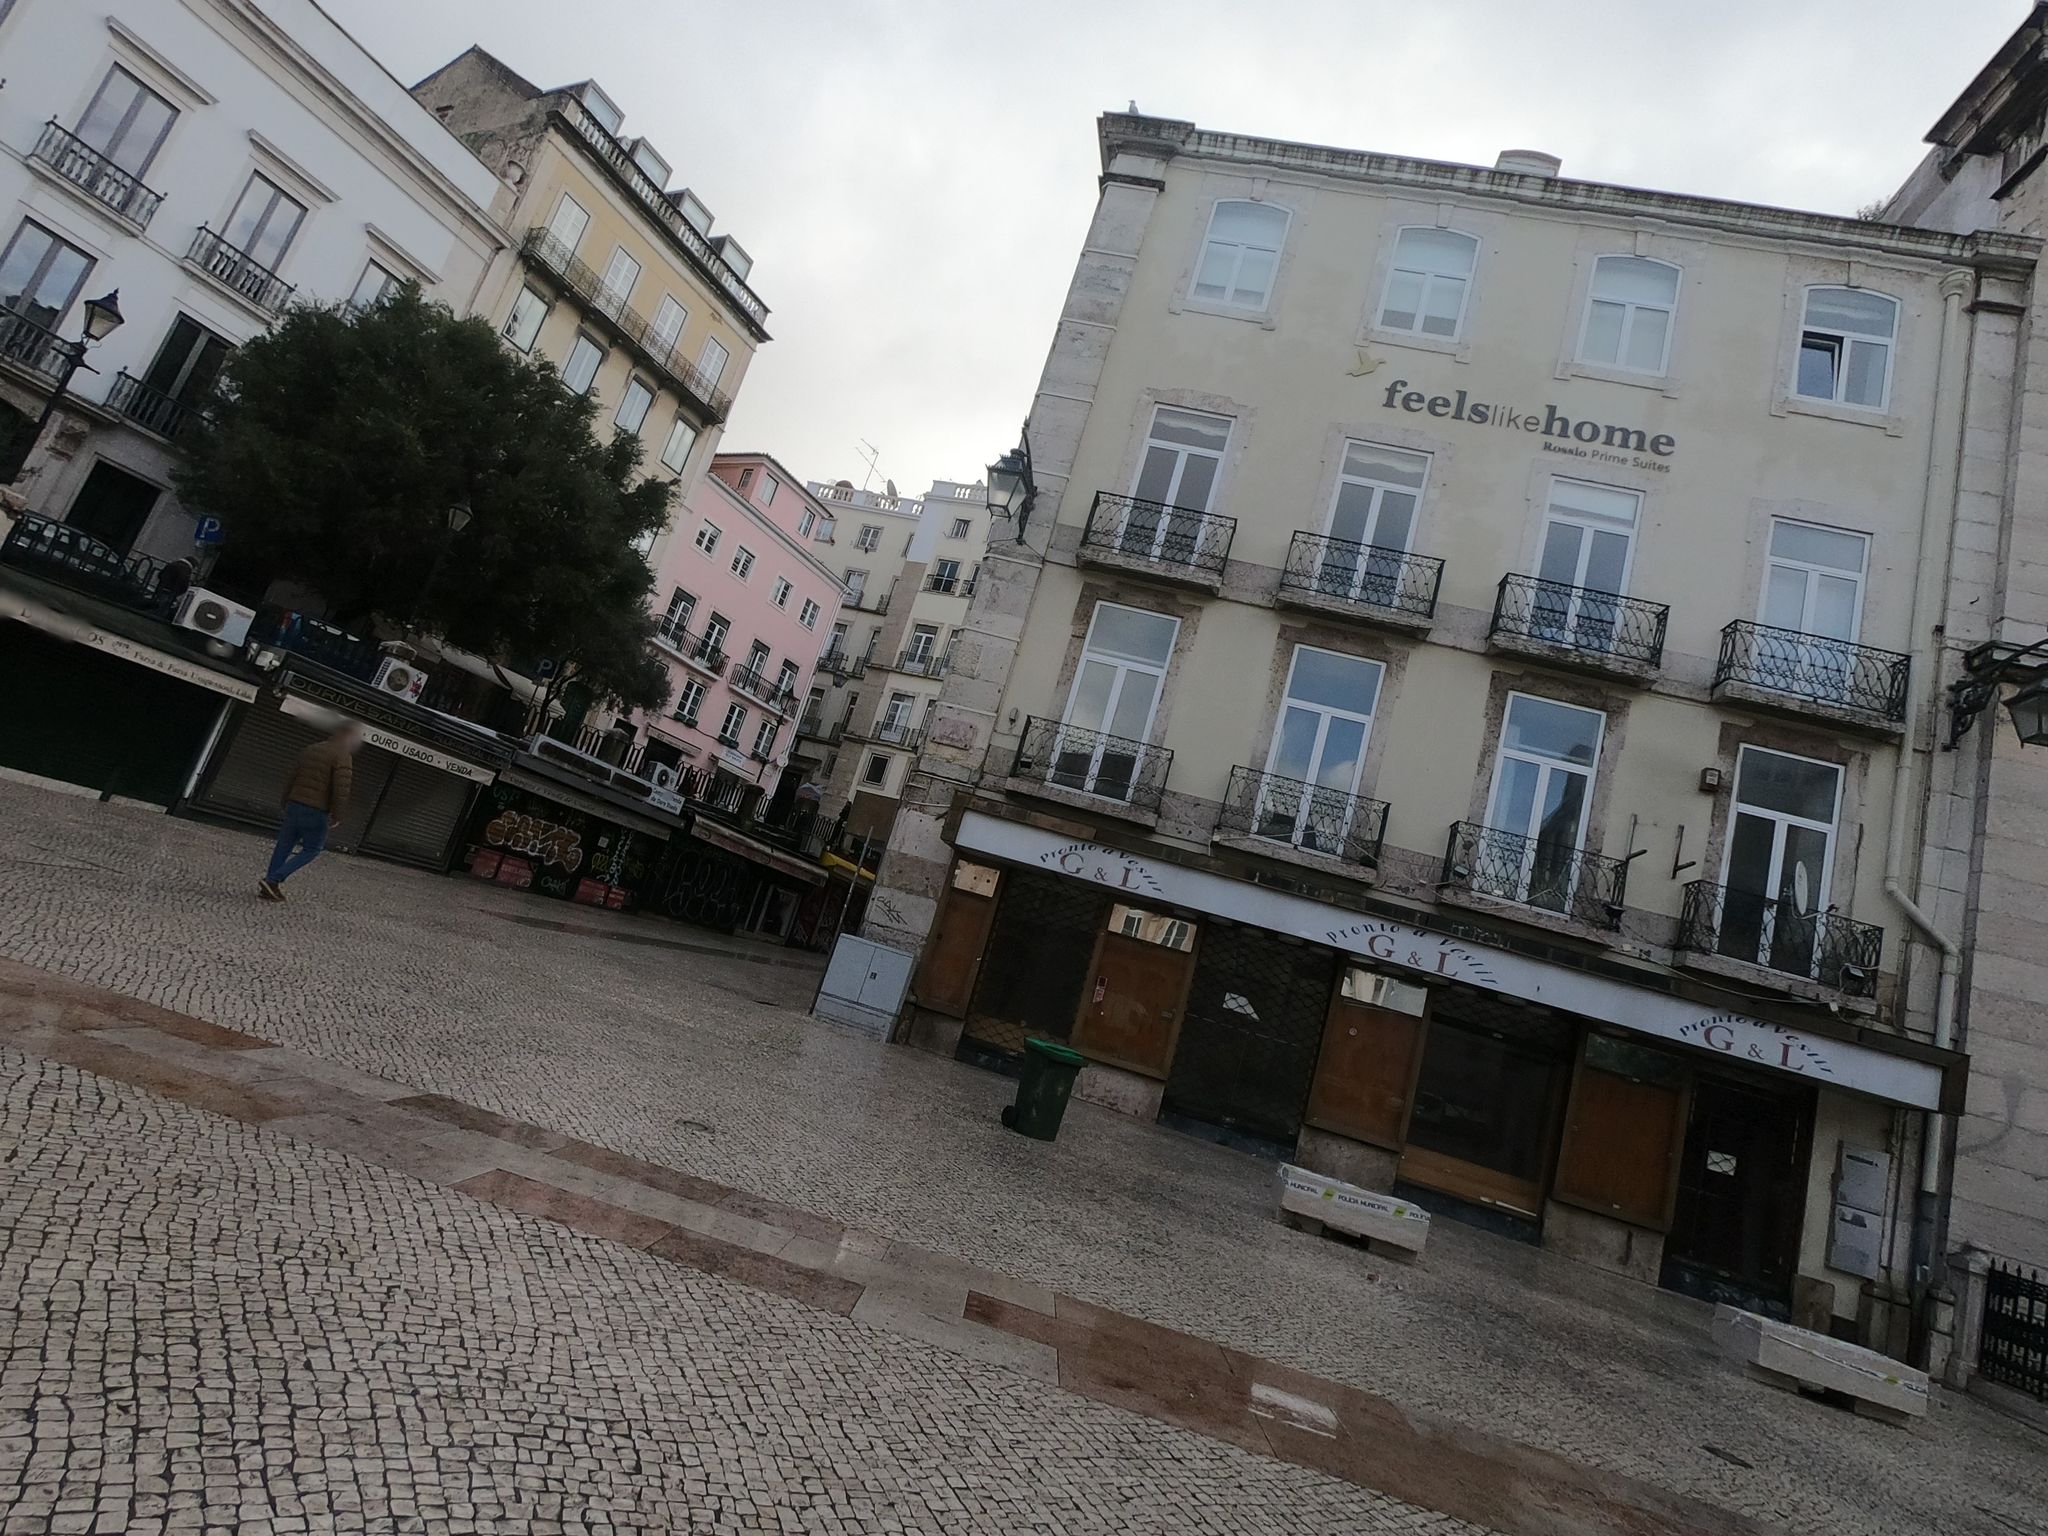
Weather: clear
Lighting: day
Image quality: good
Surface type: walking surface
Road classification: pedestrian, footway
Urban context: urban centre
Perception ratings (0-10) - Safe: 3.37, Lively: 7.82, Beautiful: 6.06, Boring: 3.16, Depressing: 8.77, Wealthy: 7.29